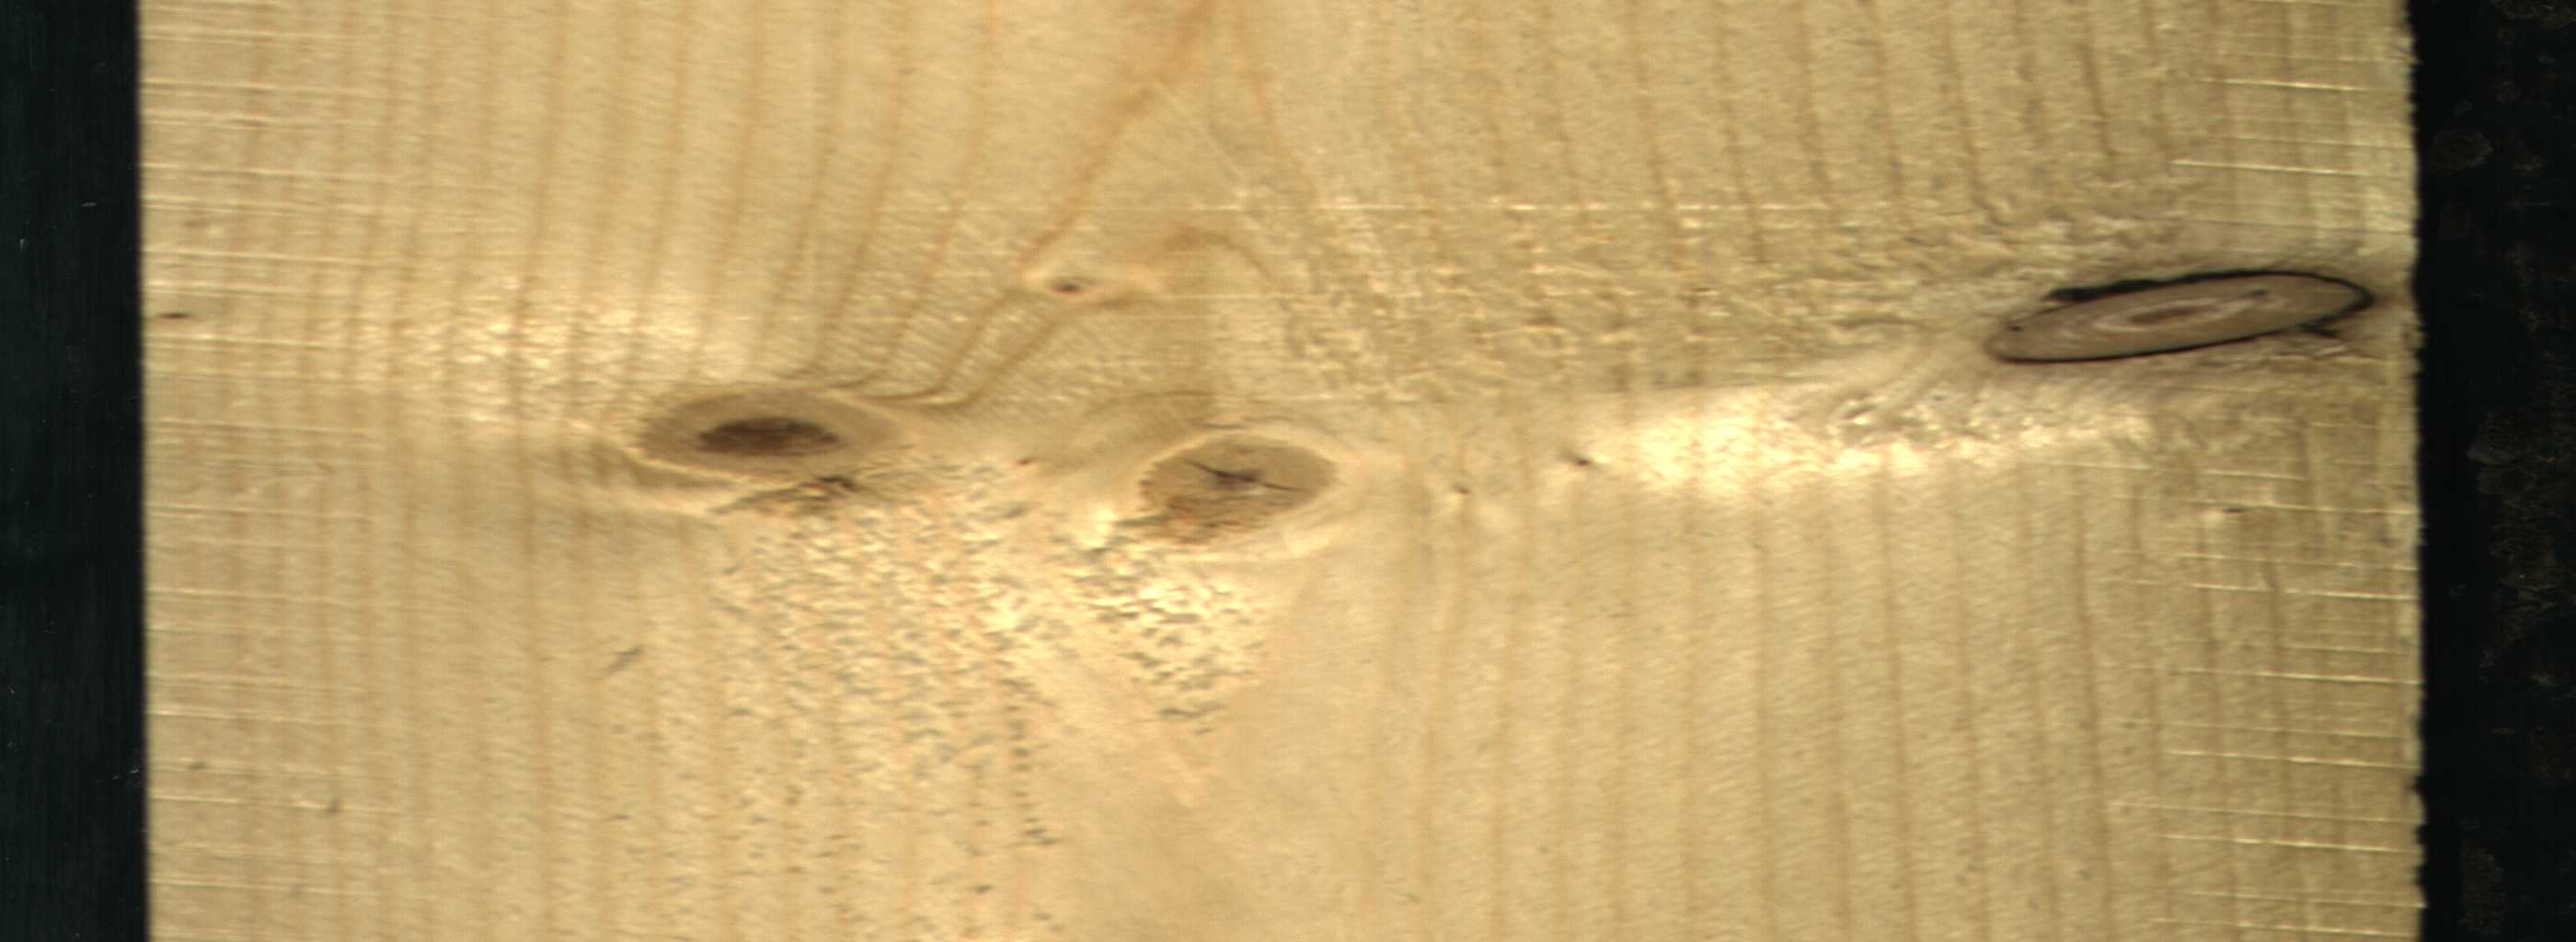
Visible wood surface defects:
Dead_Knot
Live_Knot
Live_Knot